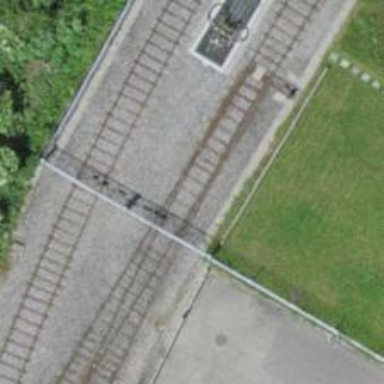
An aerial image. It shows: Railway switch.